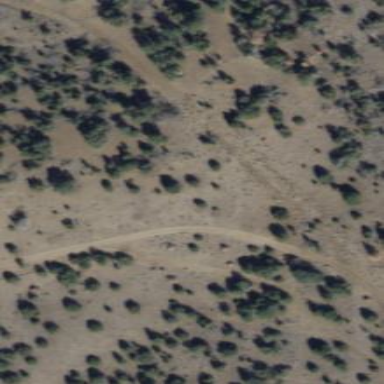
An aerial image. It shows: Area covered in scrub vegetation.